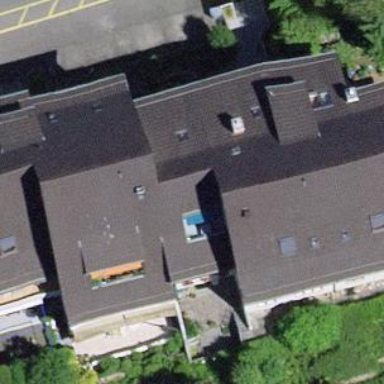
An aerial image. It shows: Simple and straightforward house.